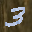
Label: 3